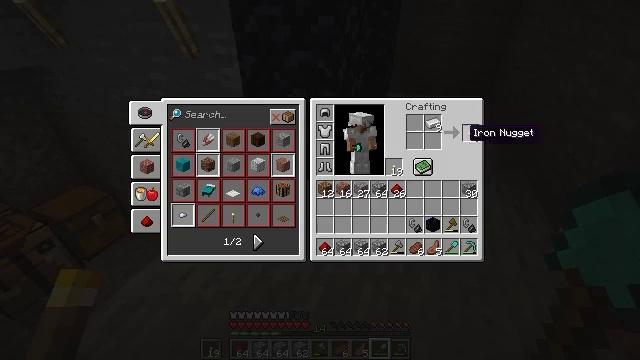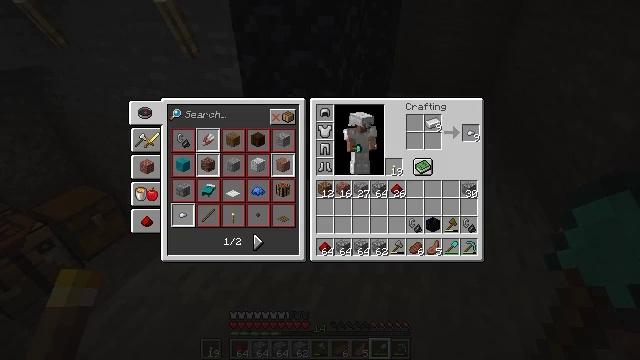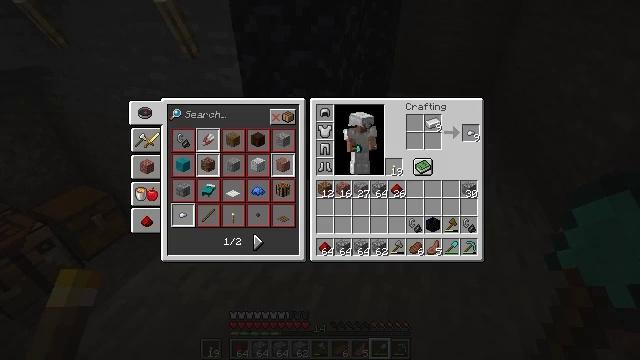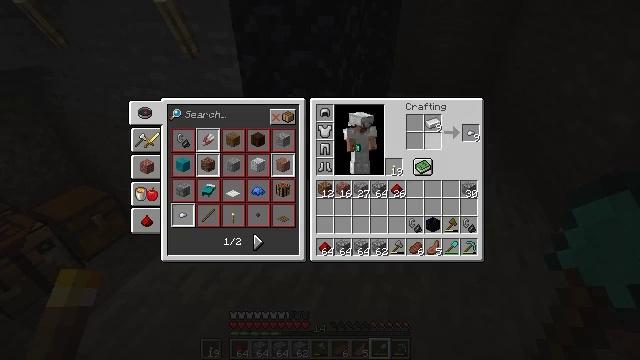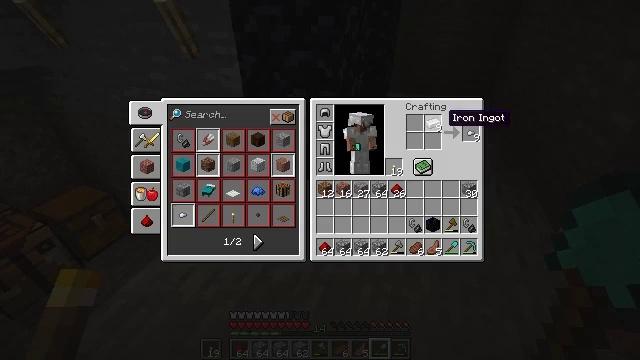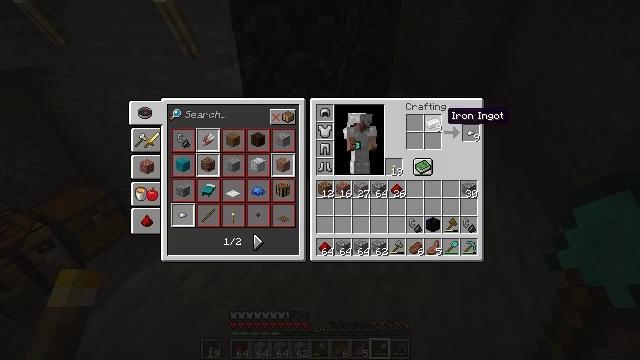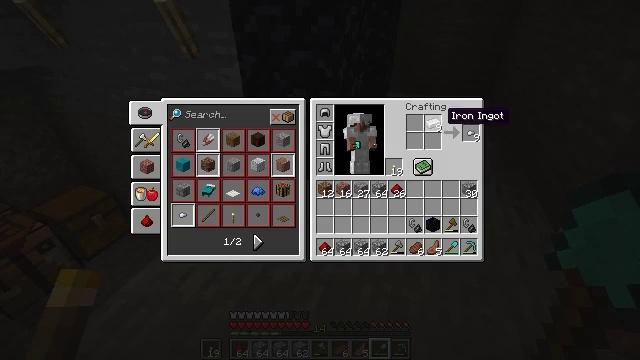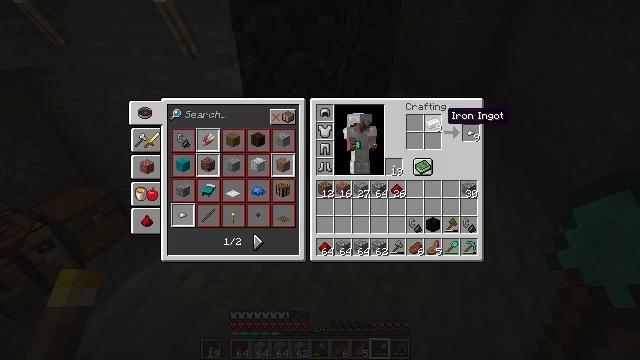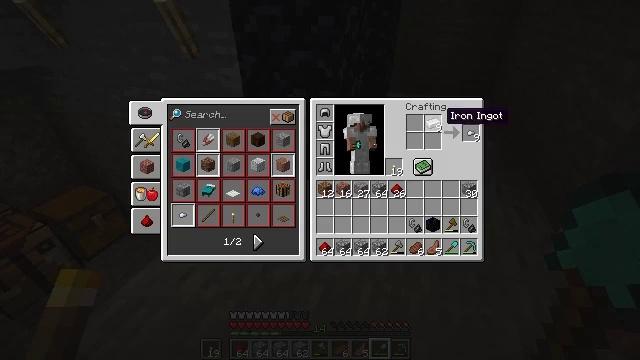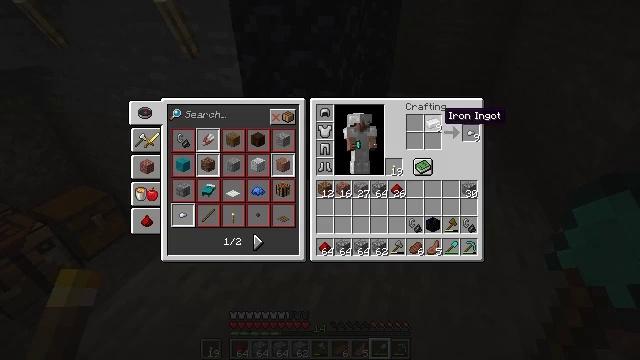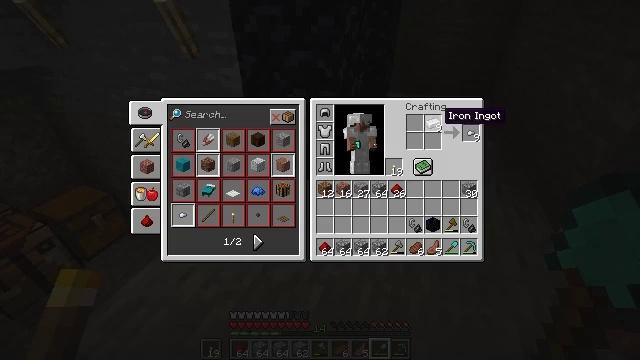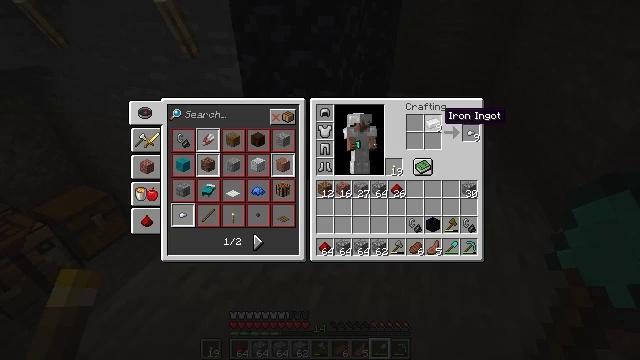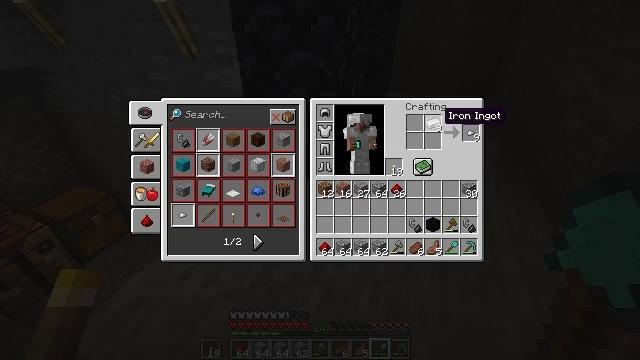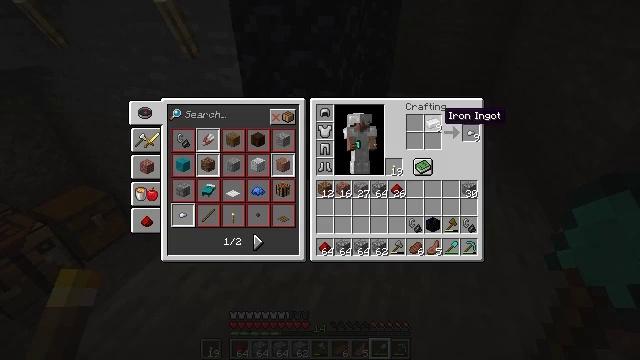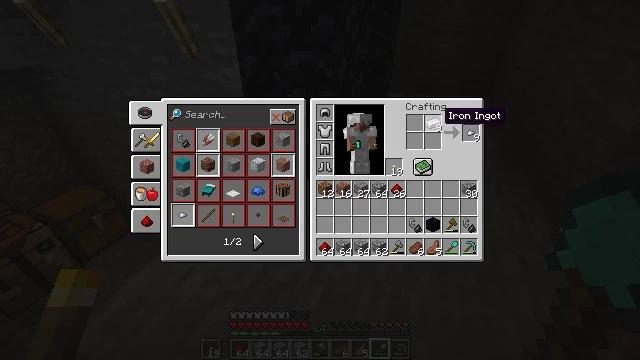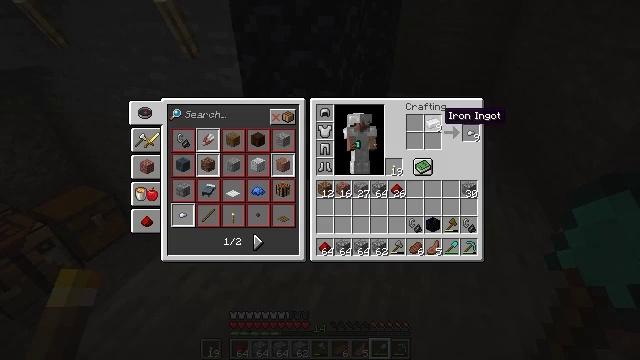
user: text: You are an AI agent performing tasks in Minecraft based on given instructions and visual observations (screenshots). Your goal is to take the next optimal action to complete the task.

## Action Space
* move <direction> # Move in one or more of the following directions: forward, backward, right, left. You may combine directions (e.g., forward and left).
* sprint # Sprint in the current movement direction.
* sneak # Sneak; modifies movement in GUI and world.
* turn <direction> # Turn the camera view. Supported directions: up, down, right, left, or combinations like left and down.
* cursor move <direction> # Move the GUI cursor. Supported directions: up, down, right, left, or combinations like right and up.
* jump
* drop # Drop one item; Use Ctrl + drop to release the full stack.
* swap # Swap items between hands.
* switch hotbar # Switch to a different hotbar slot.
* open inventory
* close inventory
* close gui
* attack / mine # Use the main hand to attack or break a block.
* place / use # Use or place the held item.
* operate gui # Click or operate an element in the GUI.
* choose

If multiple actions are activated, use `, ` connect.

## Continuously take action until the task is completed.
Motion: motion action
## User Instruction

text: Craft iron nugget.
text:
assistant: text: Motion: sneak
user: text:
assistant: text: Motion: sneak, turn left
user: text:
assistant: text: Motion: sneak
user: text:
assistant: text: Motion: turn up
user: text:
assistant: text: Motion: no_op
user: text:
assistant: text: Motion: no_op
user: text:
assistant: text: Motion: no_op
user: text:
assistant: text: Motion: no_op
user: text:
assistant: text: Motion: no_op
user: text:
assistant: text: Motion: no_op
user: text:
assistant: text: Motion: no_op
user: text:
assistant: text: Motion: no_op
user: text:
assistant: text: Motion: no_op
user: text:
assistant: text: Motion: no_op
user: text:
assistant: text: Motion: no_op
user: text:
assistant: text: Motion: no_op
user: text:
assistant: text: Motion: no_op
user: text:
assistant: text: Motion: no_op
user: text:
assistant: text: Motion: no_op
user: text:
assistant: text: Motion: no_op
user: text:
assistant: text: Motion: no_op
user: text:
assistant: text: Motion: no_op
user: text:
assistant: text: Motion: turn down
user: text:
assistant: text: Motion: turn right and down
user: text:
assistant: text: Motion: turn right and down
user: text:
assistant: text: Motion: turn down
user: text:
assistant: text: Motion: no_op
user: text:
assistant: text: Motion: no_op
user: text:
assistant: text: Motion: no_op
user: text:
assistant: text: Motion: no_op